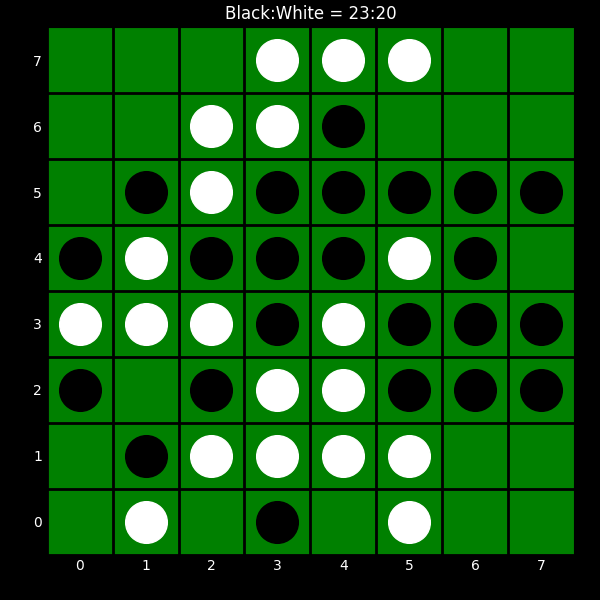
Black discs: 23
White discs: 20